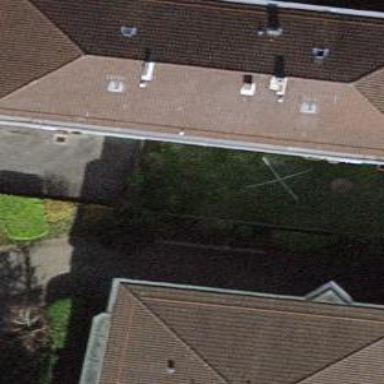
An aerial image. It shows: Hipped roof apartment building.